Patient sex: F
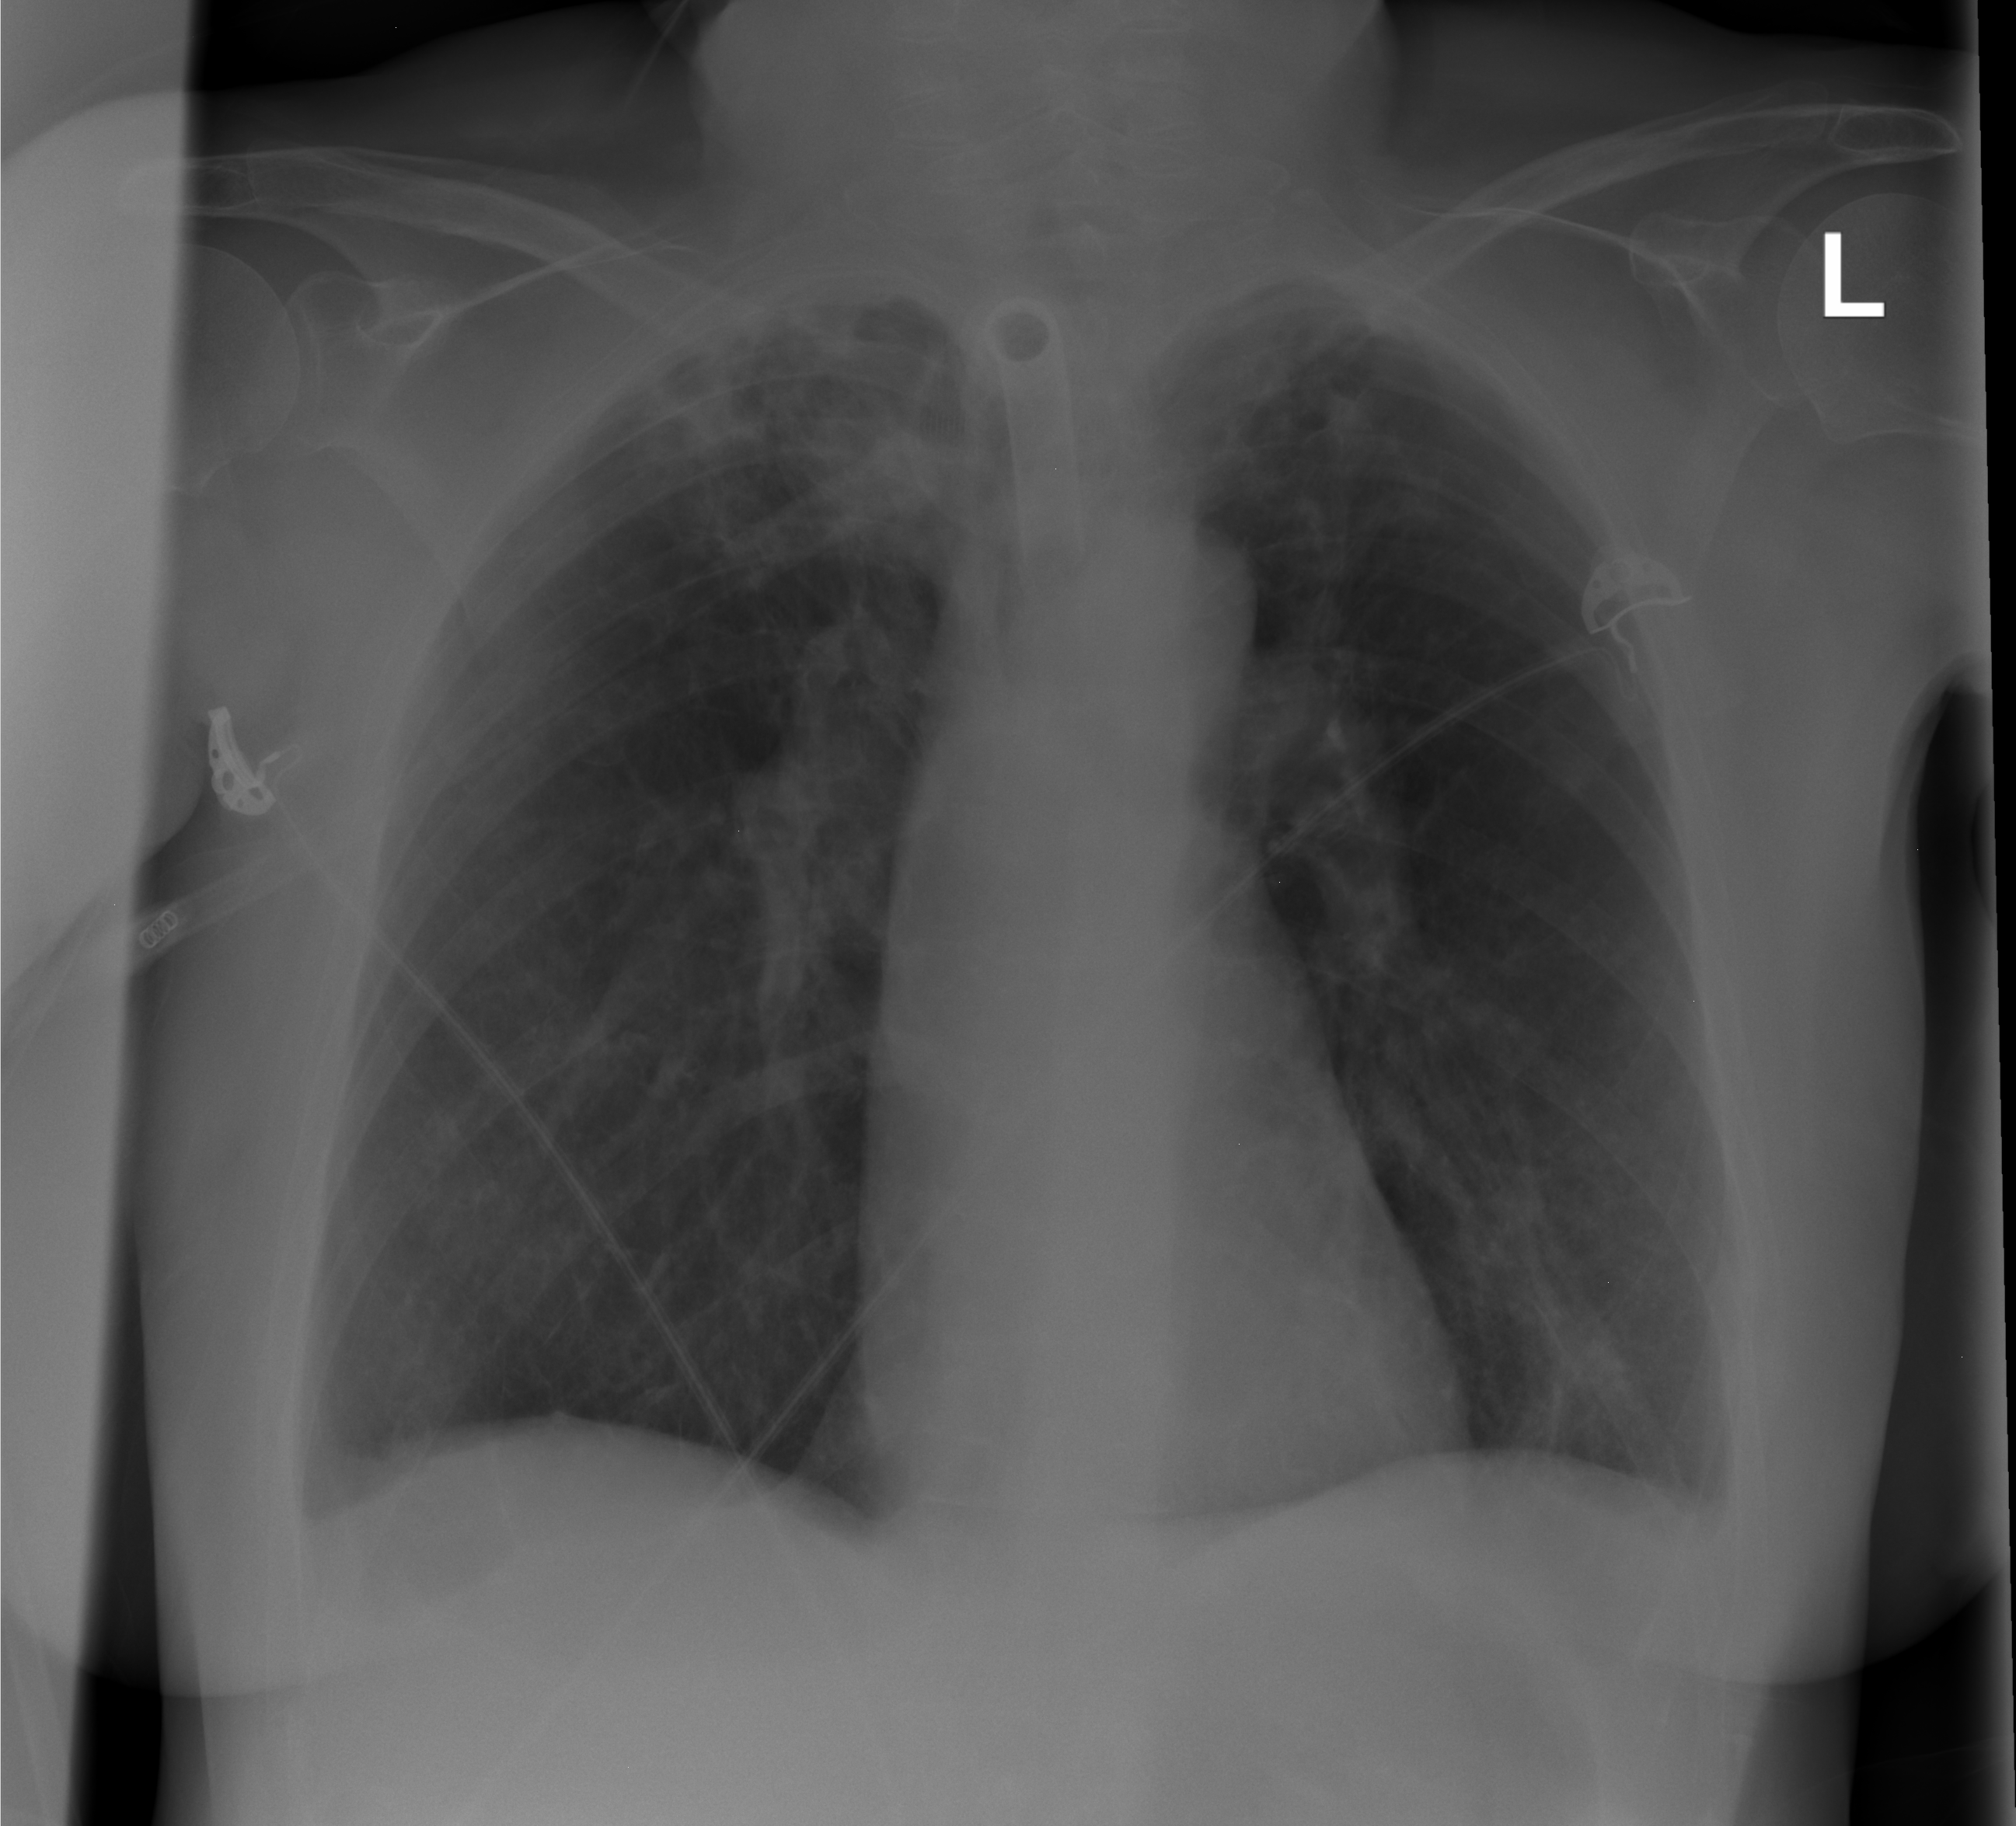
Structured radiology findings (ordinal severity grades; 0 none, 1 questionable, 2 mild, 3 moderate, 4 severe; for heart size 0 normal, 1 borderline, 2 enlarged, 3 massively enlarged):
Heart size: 0
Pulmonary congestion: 0
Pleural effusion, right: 2
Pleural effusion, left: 2
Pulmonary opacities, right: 0
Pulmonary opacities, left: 2
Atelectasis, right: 0
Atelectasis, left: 2